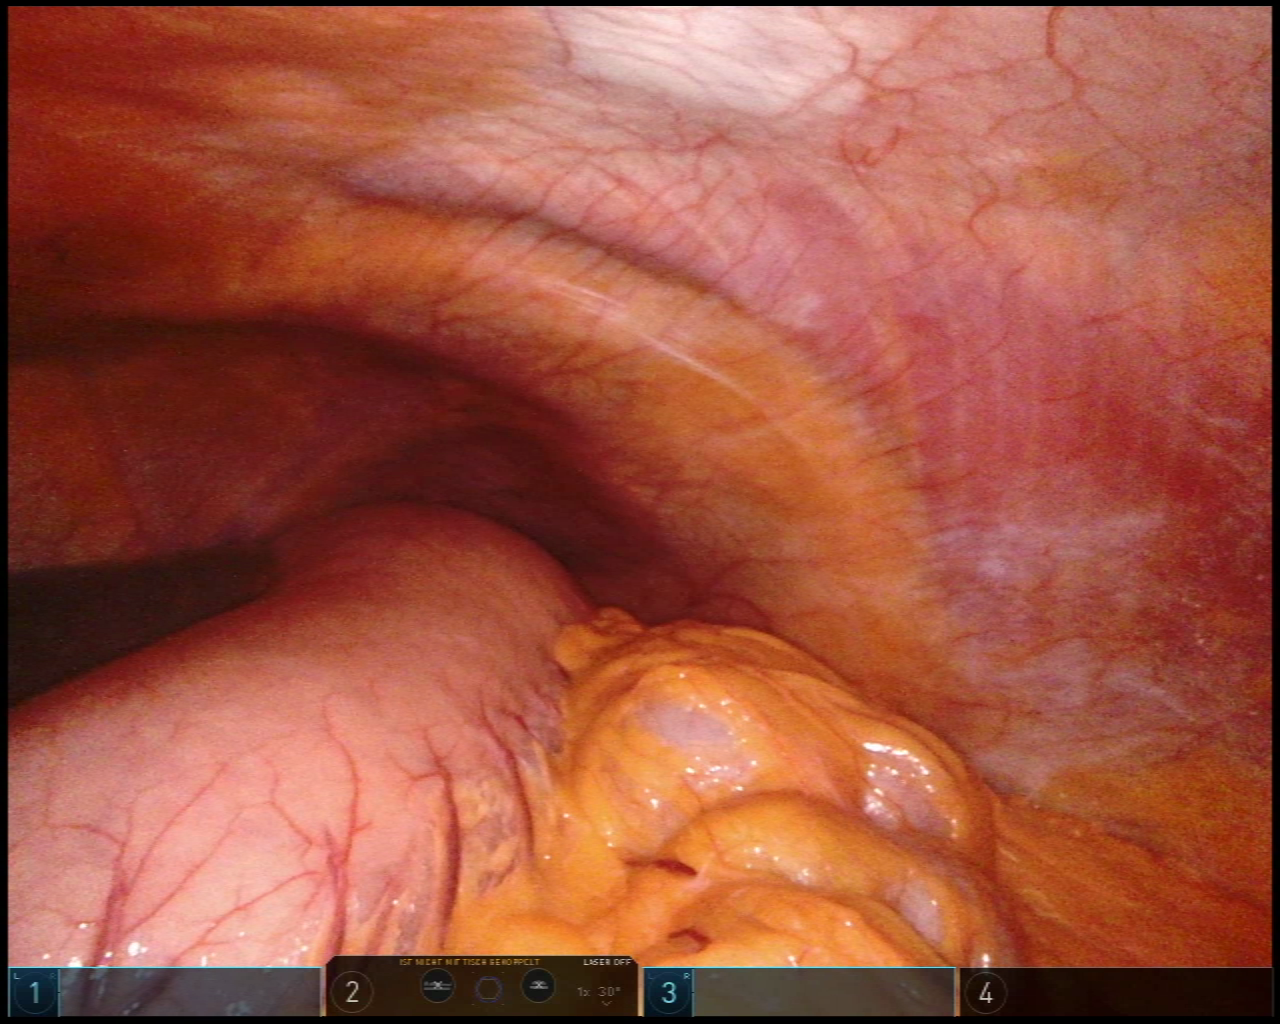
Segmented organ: stomach
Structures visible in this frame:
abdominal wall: yes
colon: yes
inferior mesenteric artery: no
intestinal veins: no
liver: yes
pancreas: no
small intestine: no
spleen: no
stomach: yes
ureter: no
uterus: no
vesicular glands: no